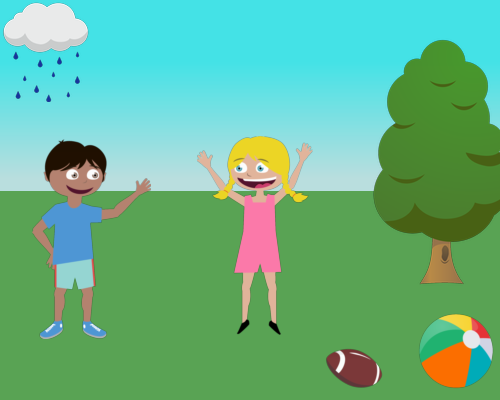
small plain tree on the right and on the left raining small raining cloud on the very top left and large happy boy standing looking at right his left arm up and large girl happy both arms up and to the right rugby and to the right of it is beach ball also